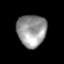
Tissue: lung
Cell type: T cells
Senescence score: 0.0842
Nuclear area (px): 916
Mean DAPI intensity: 151.167